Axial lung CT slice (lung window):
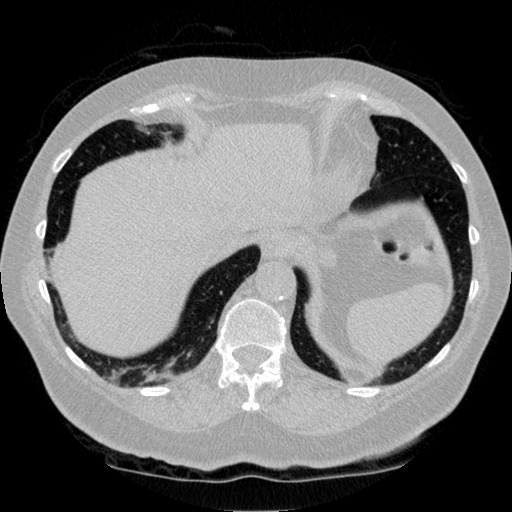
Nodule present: no